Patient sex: F
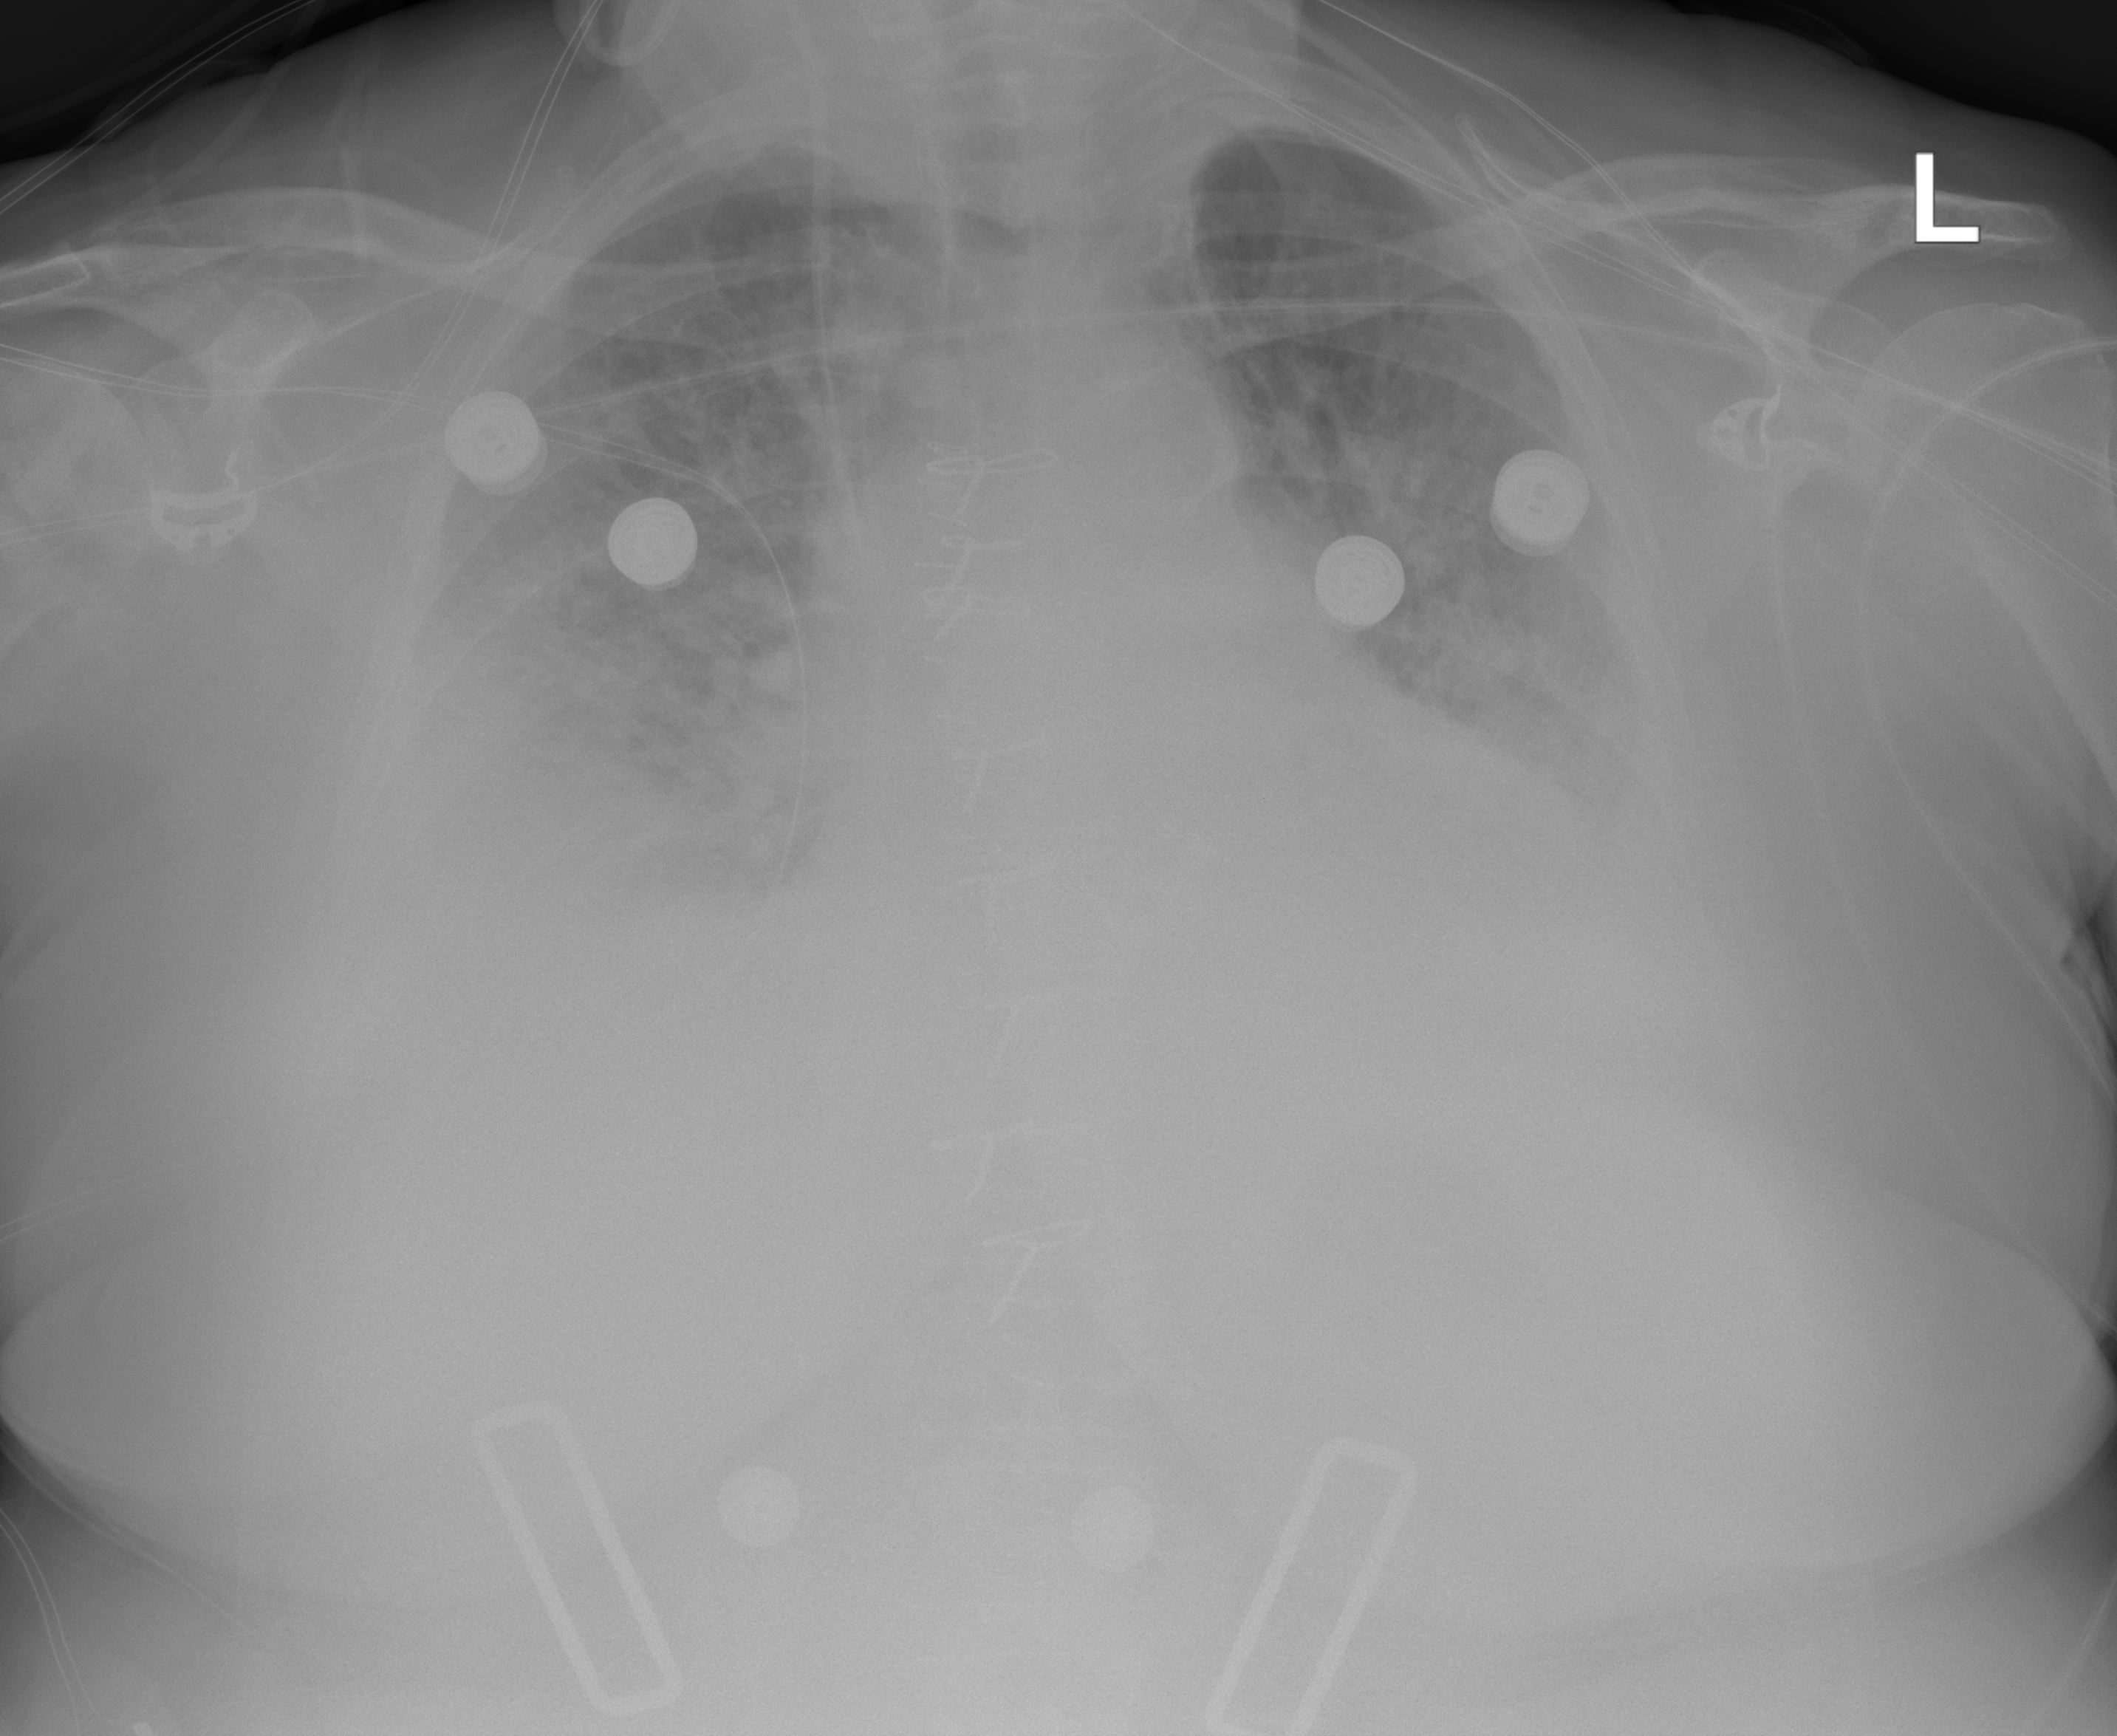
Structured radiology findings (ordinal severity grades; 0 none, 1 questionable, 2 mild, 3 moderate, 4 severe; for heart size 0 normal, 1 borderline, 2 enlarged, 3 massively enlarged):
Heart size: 2
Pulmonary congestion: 3
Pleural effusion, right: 3
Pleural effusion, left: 3
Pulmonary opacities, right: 3
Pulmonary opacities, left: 3
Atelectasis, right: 3
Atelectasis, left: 2